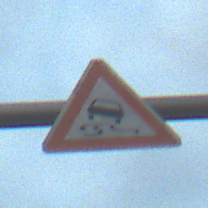
Verkehrszeichen: SchleuderOderRutschgefahr
Umgebung: Outdoor, RoadRail
Tageszeit: SunriseSunset
Wetter: PartlyCloudy
Licht: Natural
Jahreszeit: NotSpecified
Kontrast: LowContrast